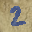
Label: 2